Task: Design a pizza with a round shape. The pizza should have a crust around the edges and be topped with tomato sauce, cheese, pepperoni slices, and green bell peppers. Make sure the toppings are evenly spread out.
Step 306:
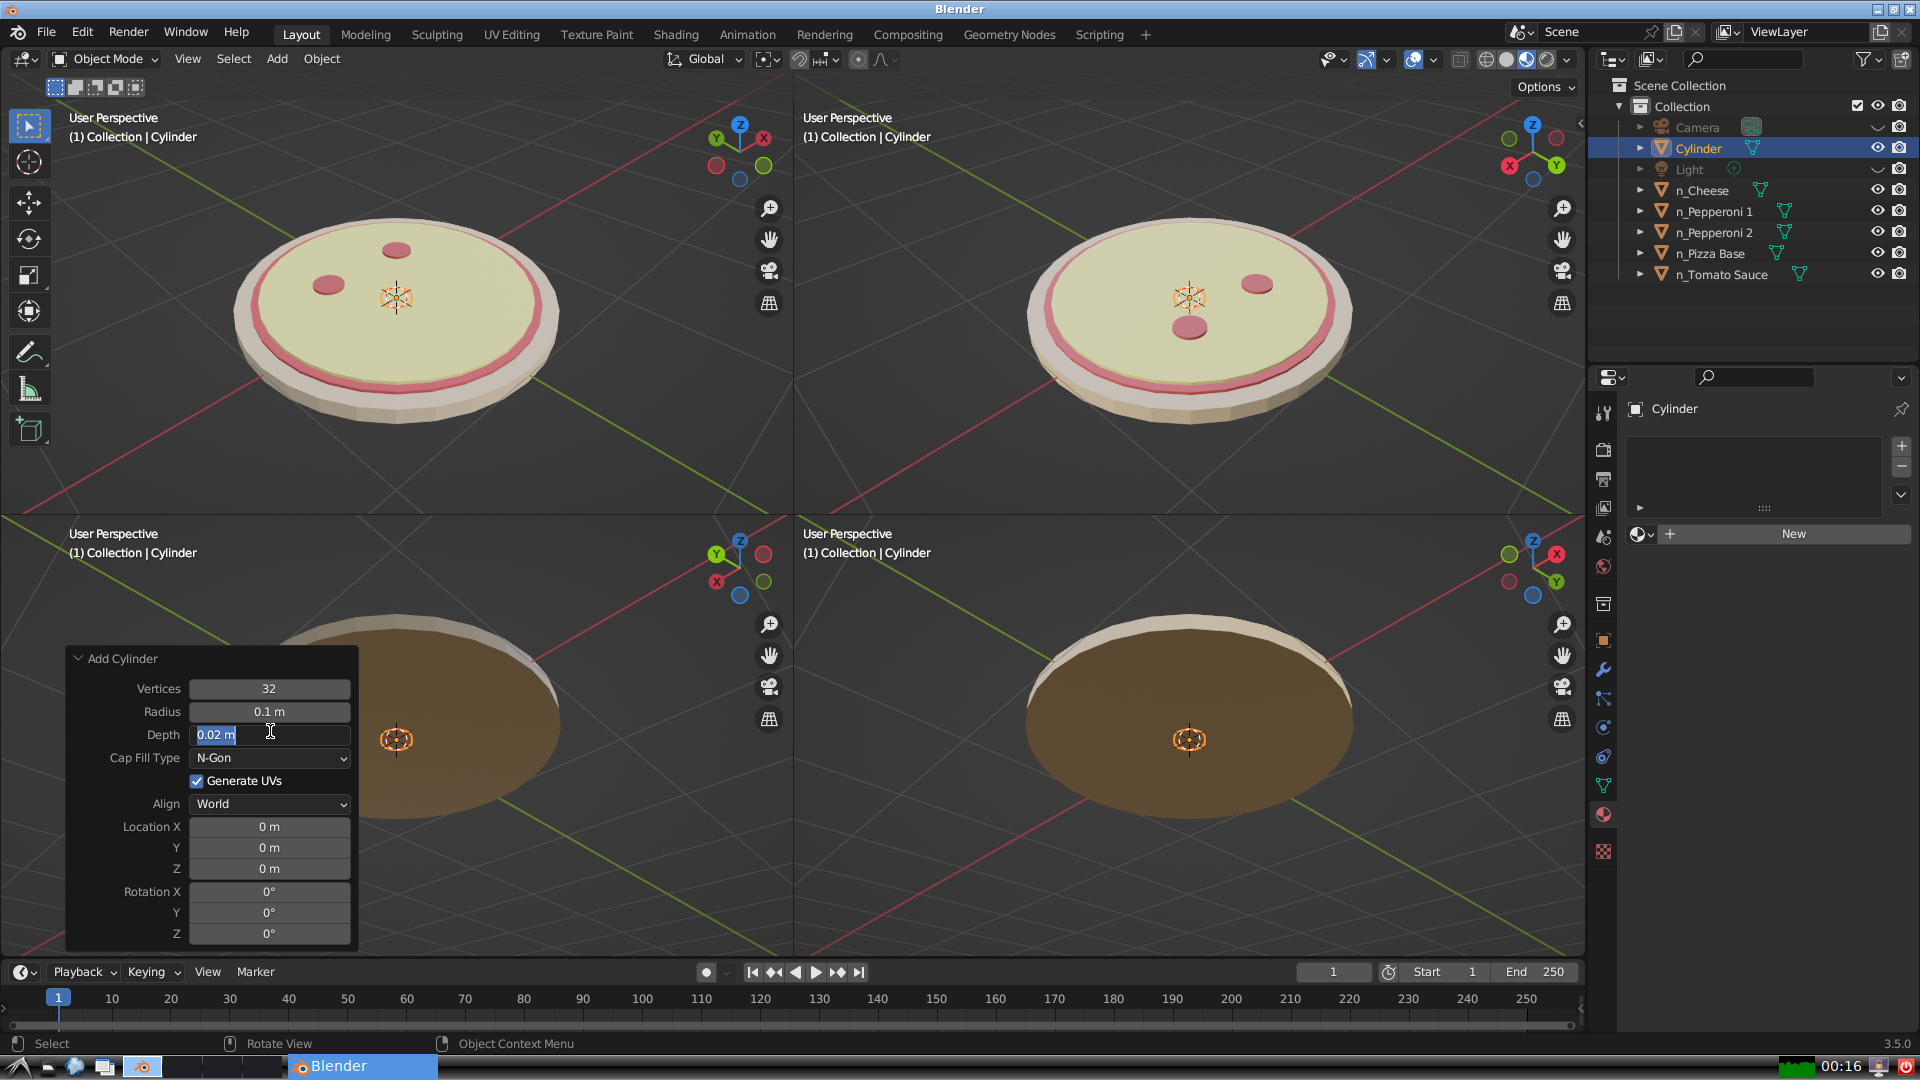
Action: input_text: 0.02